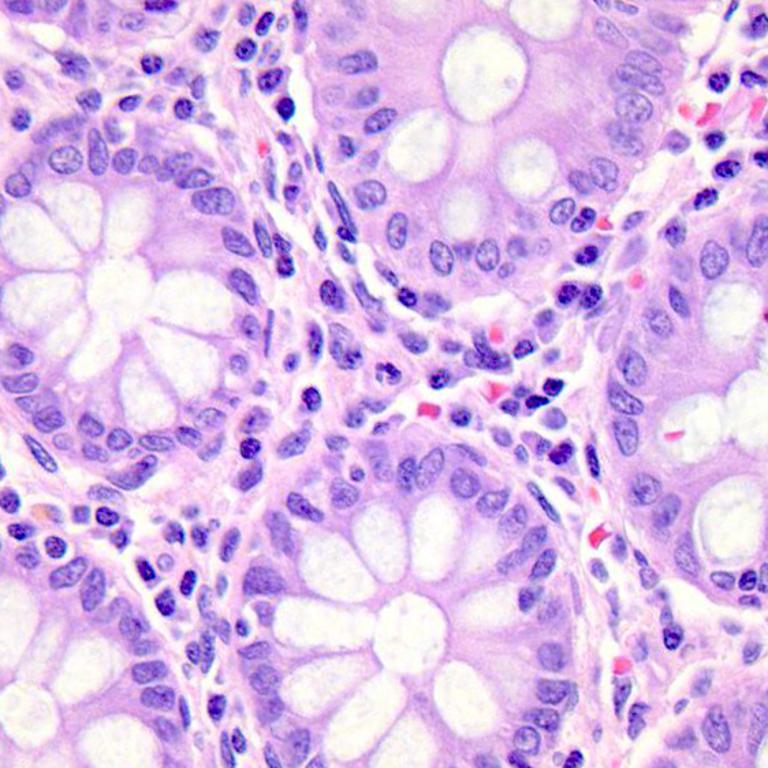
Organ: colon
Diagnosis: benign